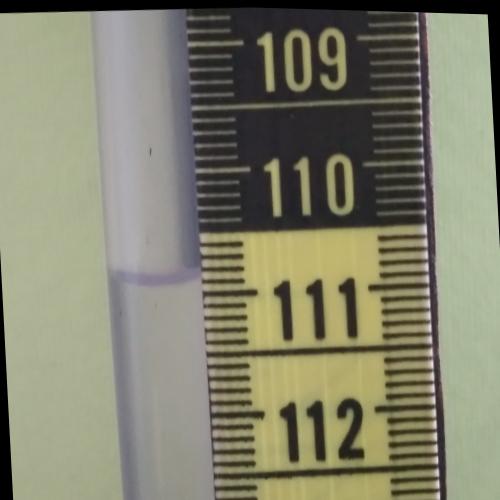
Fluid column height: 110.9 cm